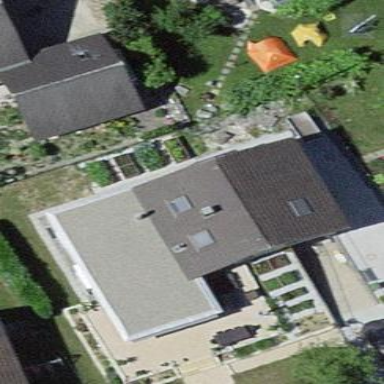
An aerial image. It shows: Building with tiled roof.